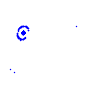
Particle: pion